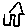
Label: house